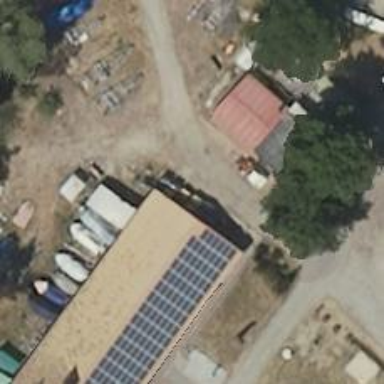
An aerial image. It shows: Recycling facility.